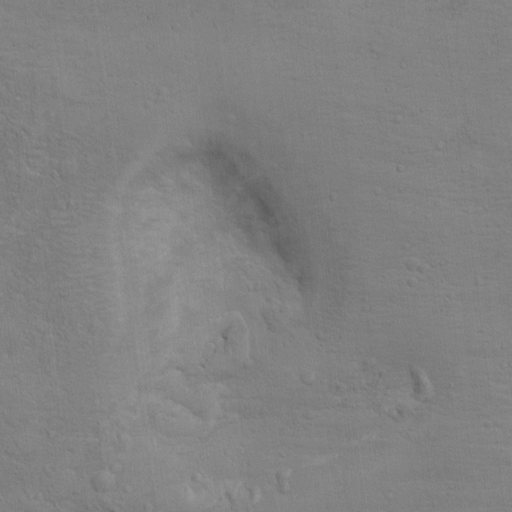
Classes present: Background, Cone